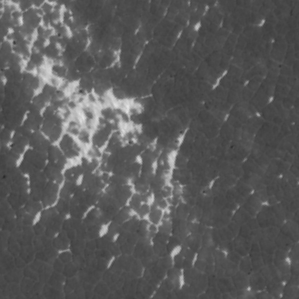
Label: frost